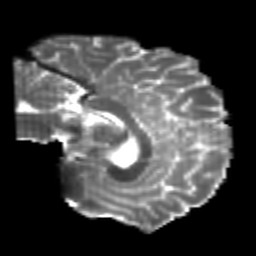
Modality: T2w
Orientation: sagittal
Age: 21
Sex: male
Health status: healthy
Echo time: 0.074 s